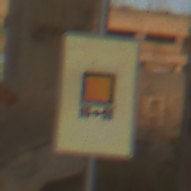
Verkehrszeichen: KennzeichnungspflichtigeFahrzeugeGefaehrlicheGueterOhnePfeilsymbol
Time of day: SunriseSunset
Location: Roofed (Suburban)
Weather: Clear
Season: NotSpecified
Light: Natural